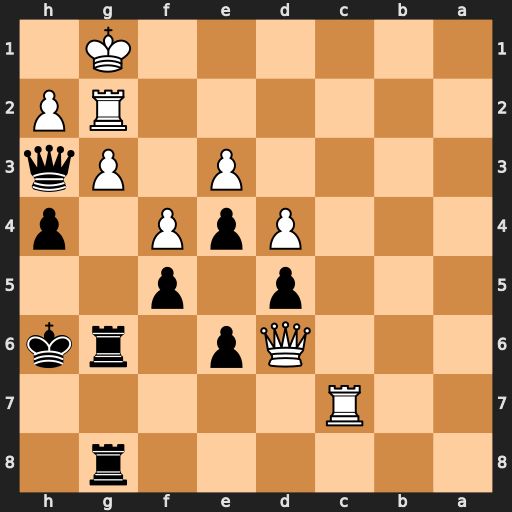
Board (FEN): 6r1/2R5/3Qp1rk/3p1p2/3PpP1p/4P1Pq/6RP/6K1
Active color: b
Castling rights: -
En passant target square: -
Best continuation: hxg3 Kh1 Qh5